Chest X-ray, PA view. Patient: 64 years old, sex F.
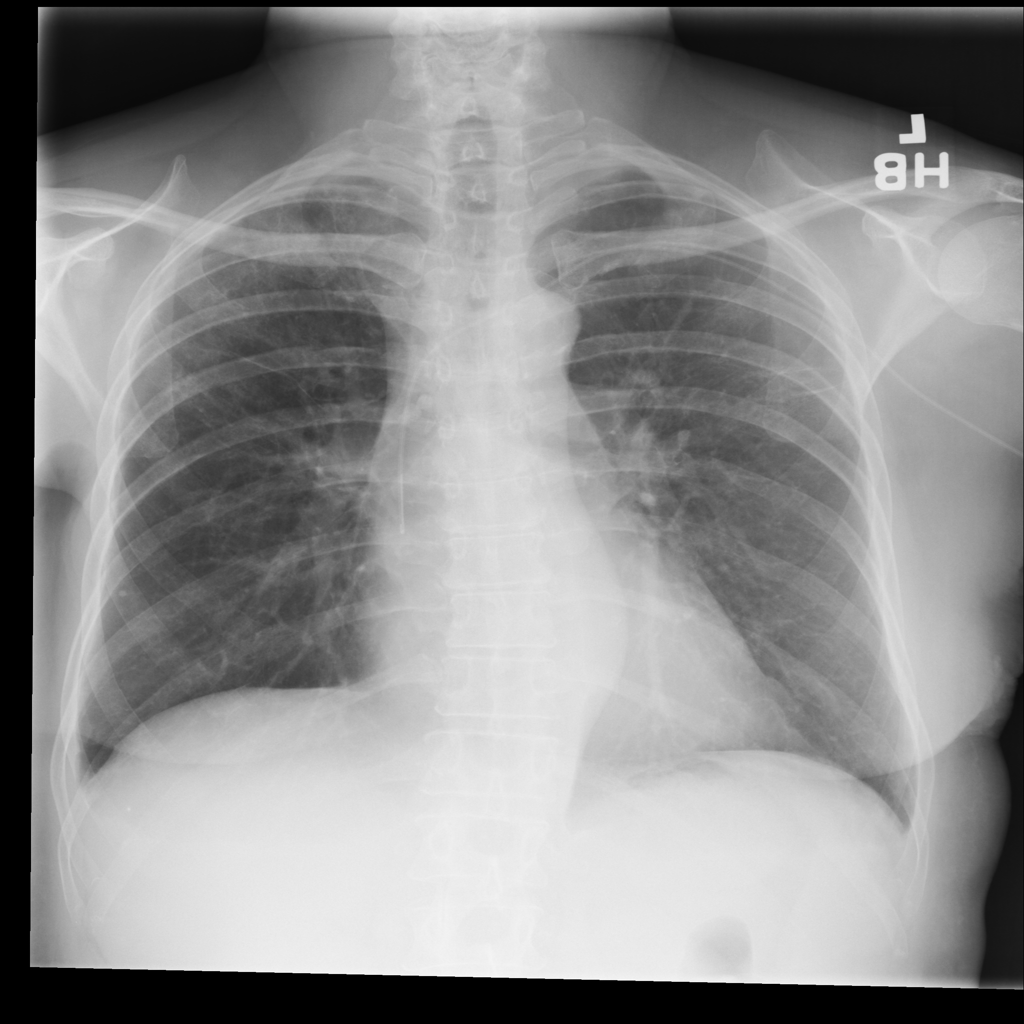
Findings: No Finding